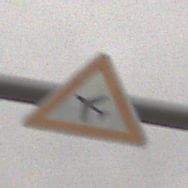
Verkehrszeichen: FlugbetriebRechts
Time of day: Midday
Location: Outdoor (Nature)
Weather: Overcast
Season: NotSpecified
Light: Natural